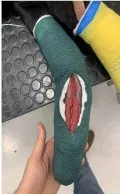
PRP application and bandage at the right tarsal and metatarsal regions in the hind limb of case 1. Dressing fixation with vetrap.
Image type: medical_photograph (skin_photograph)